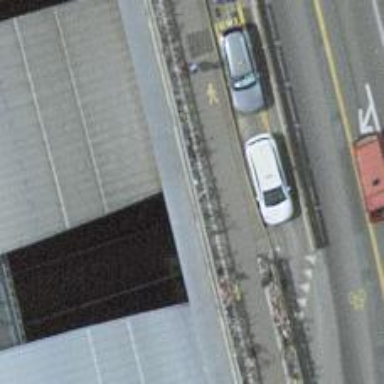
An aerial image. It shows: Taxi stand.